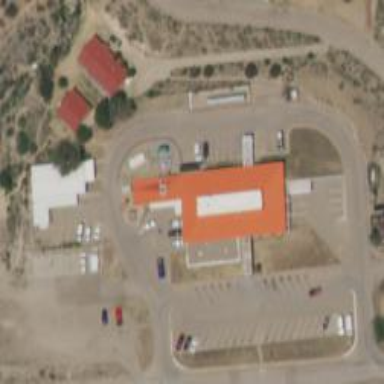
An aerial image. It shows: Healthcare facility identified as hospital.